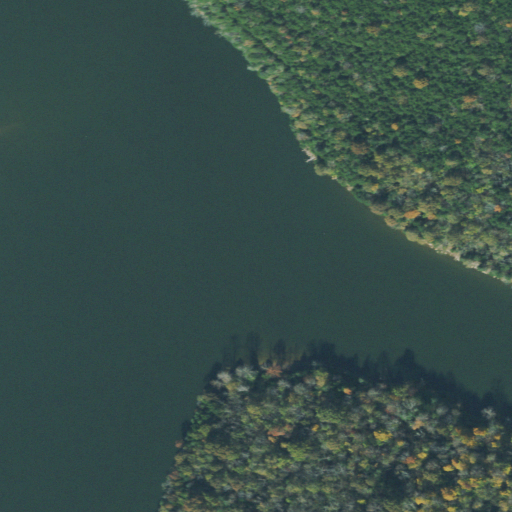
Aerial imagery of valley in Tennessee named Lambert Hollow containing open water, evergreen forest, deciduous forest, grassland, and mixed forest